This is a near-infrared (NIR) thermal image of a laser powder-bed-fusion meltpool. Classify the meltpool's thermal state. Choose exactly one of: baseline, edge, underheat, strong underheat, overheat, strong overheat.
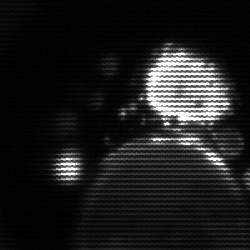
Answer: baseline